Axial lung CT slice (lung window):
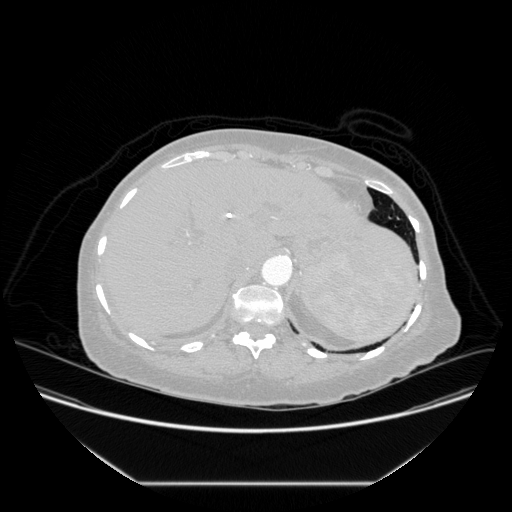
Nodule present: no